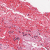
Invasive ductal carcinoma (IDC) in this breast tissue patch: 0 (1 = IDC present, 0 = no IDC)